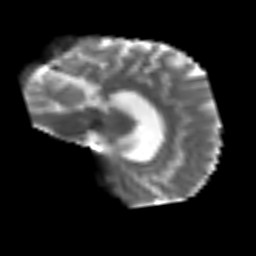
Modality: T2w
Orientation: sagittal
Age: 31
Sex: female
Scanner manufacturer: siemens
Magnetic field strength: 3 T
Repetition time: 3.2 s
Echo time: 0.081 s